Field crop: maize
Growth stage: 2
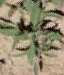
Species: atriplex